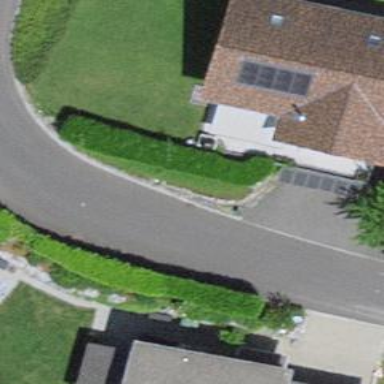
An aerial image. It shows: Hedge barrier.